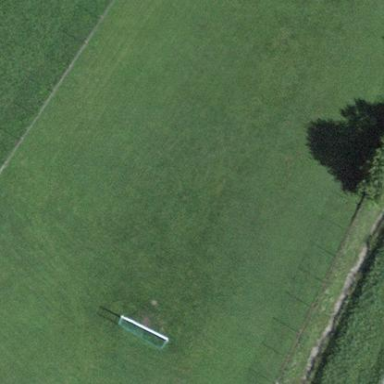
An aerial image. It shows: Grassy pitch used for leisure activities on land.